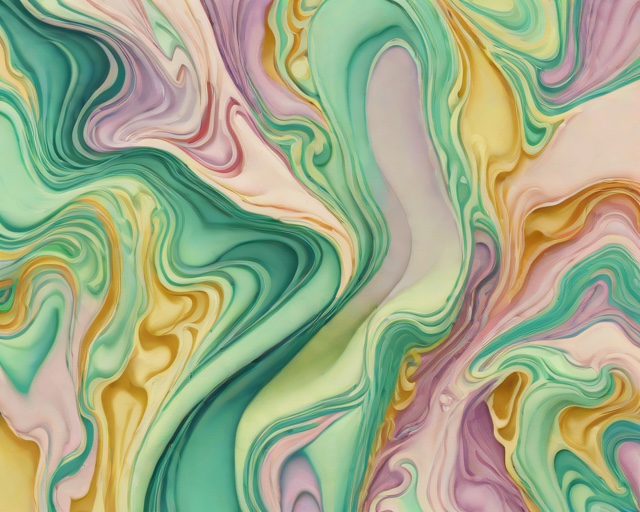
Category: Easter